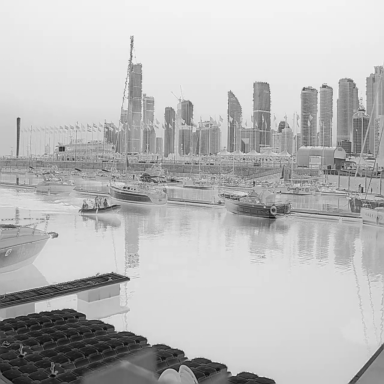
There are 13 objects shown in the infrared image, including five canoes, and eight sailboats.